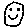
Label: smiley face